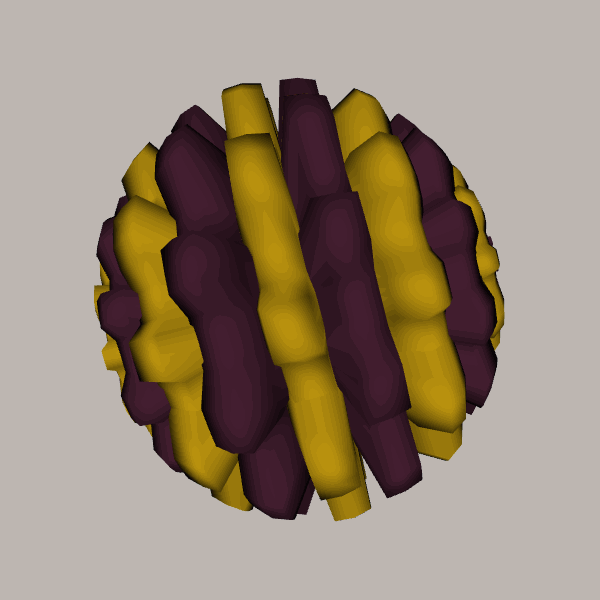
Background: light